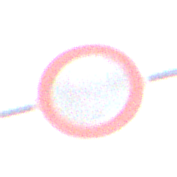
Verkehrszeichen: VerbotFahrzeugeAllerArt
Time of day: SunriseSunset
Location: Outdoor (Nature)
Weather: PartlyCloudy
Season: Summer
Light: Natural